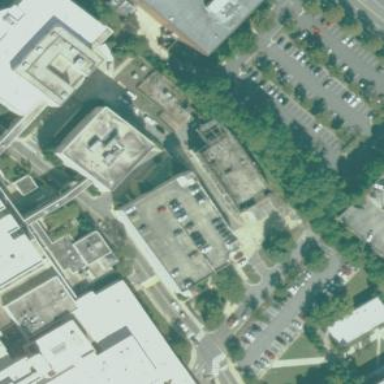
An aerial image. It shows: Commercial multi-storey parking building.